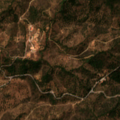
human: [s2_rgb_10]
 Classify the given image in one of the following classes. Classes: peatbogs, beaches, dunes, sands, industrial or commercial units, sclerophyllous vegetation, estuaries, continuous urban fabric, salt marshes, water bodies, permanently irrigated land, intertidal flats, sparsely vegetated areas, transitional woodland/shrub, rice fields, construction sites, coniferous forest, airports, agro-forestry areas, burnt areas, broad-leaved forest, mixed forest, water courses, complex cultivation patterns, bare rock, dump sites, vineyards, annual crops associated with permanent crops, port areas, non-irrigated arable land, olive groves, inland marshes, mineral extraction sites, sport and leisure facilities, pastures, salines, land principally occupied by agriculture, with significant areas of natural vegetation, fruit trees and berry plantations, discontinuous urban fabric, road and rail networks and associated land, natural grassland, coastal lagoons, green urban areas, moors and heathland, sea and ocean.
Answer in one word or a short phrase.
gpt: broad-leaved forest, sclerophyllous vegetation, transitional woodland/shrub